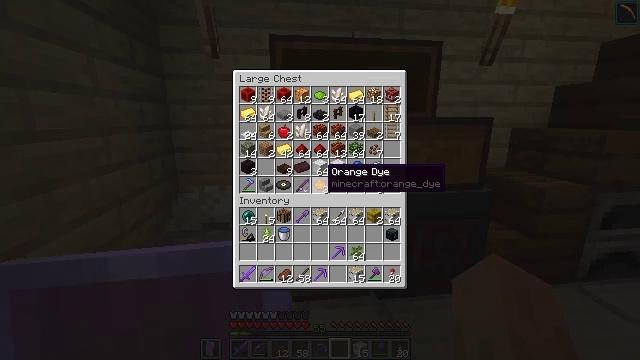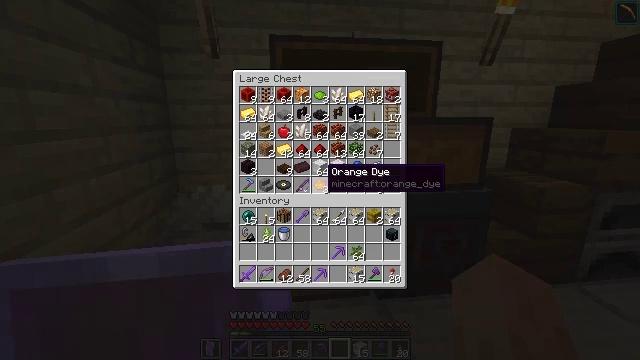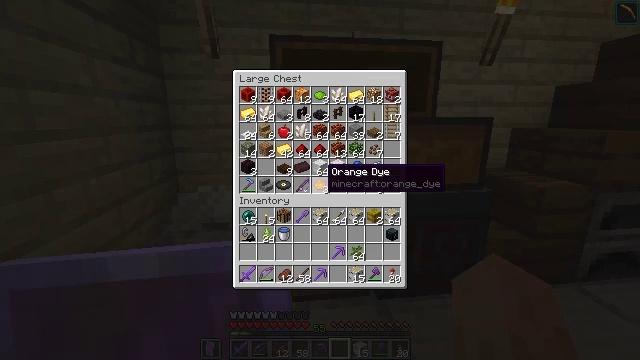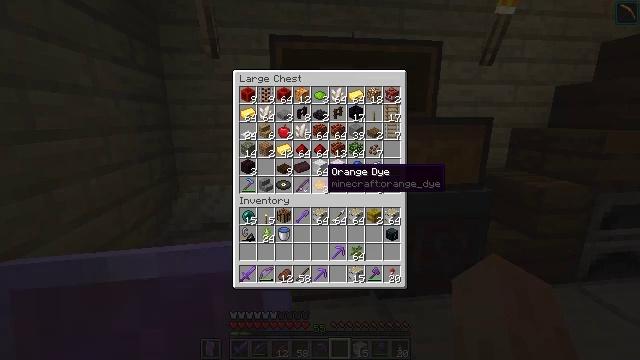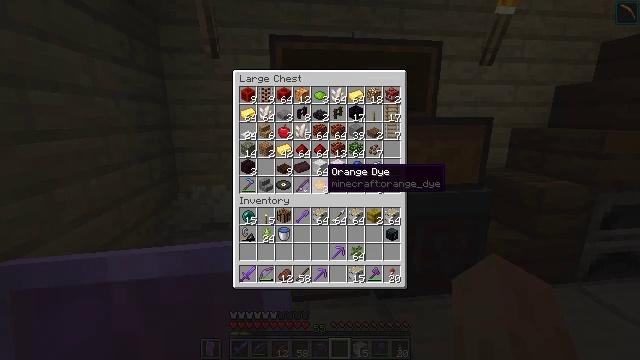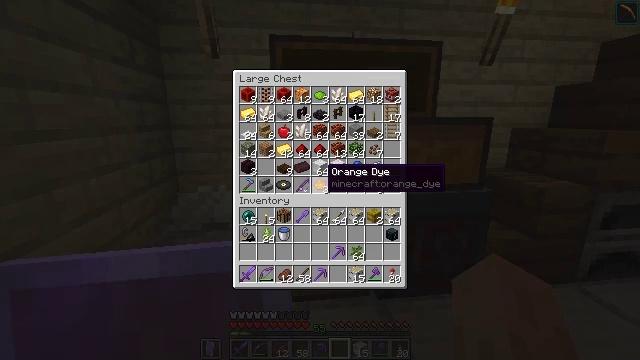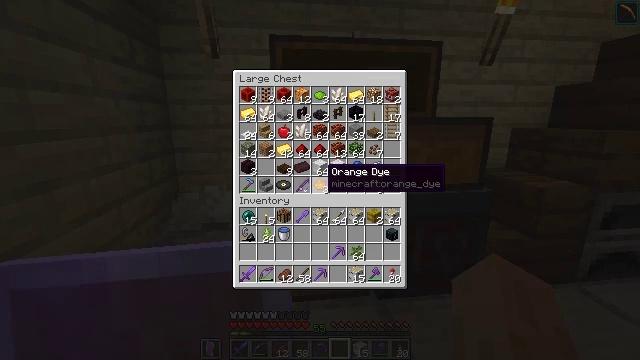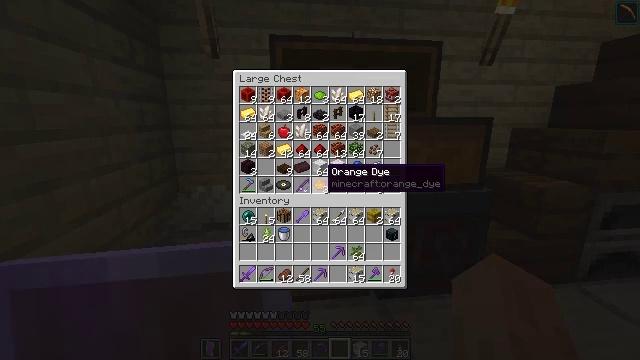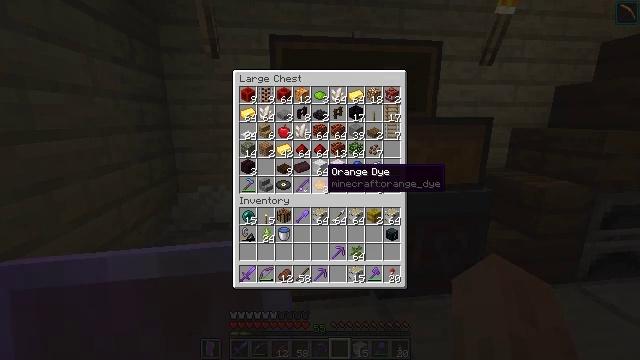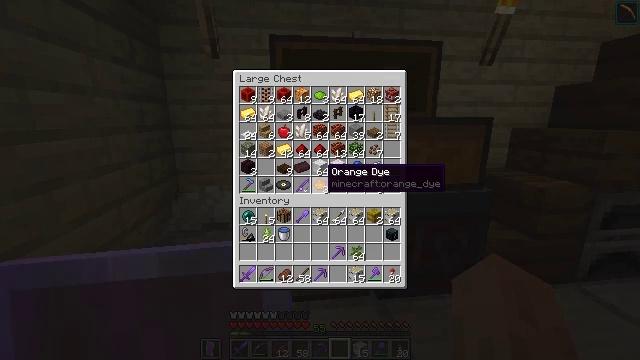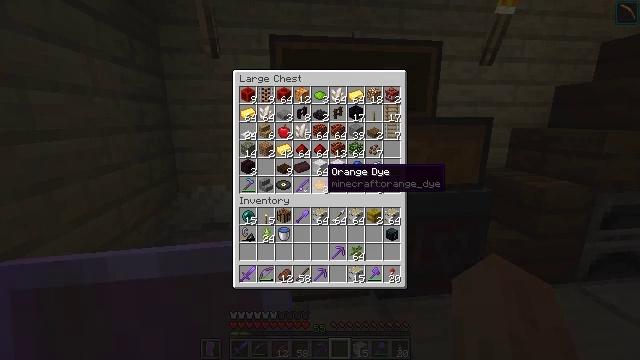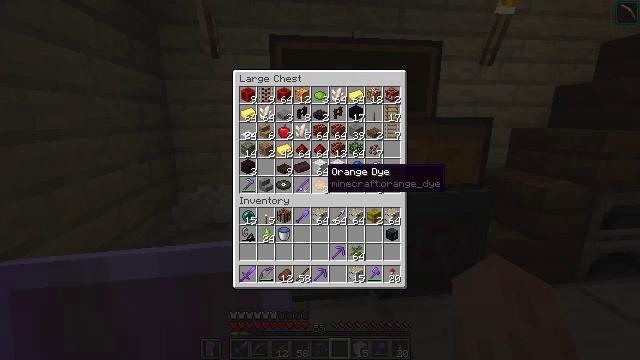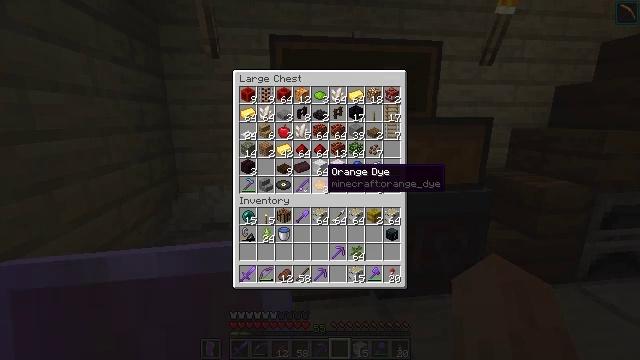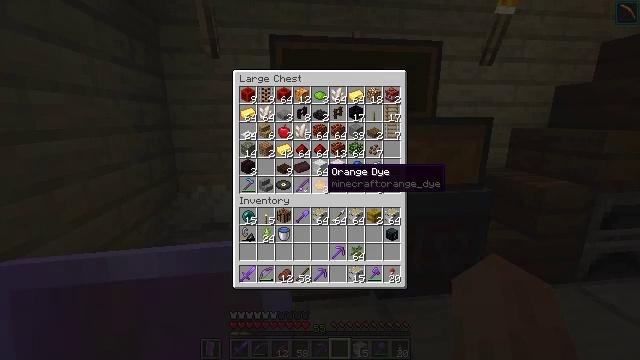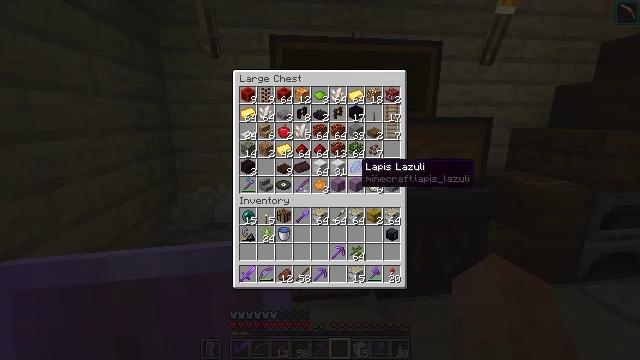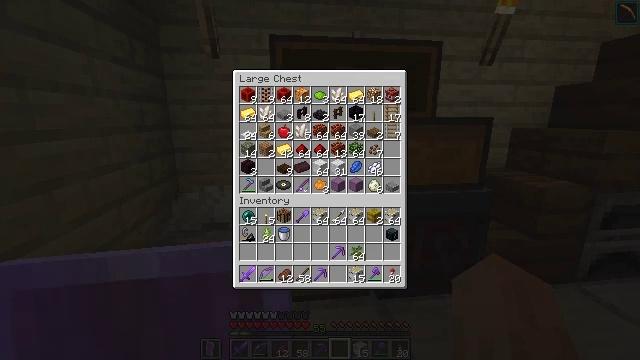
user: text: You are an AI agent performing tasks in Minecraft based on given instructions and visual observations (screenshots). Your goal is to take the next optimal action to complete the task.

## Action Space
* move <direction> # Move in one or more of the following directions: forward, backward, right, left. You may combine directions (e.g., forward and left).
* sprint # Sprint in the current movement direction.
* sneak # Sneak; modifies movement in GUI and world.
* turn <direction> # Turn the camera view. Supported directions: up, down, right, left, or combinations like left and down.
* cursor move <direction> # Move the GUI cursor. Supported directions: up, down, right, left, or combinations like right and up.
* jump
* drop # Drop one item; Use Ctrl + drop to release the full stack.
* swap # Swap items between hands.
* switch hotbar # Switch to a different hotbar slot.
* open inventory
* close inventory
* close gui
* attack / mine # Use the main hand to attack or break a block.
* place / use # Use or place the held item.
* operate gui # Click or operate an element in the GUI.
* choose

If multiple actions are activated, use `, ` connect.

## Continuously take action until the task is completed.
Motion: motion action
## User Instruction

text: Interact with a crafting table to craft a lead.
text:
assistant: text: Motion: no_op
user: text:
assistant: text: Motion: no_op
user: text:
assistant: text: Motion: no_op
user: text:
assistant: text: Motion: no_op
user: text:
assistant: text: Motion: no_op
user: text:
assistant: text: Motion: no_op
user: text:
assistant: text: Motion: no_op
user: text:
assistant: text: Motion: no_op
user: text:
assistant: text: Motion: no_op
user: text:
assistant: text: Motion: no_op
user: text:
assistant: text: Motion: no_op
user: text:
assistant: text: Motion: no_op
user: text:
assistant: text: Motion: no_op
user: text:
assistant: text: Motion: turn right
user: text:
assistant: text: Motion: turn right and up
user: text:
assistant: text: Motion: turn right
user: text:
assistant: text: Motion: no_op
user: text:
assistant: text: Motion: no_op
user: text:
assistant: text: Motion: no_op
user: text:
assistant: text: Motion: no_op
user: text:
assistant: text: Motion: no_op
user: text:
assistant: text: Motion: no_op
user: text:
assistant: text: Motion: no_op
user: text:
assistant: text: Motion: turn left
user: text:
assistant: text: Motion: no_op
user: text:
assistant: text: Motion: turn left and up
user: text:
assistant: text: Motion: turn left and up
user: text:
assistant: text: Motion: turn left and up
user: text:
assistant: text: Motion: no_op
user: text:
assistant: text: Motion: no_op